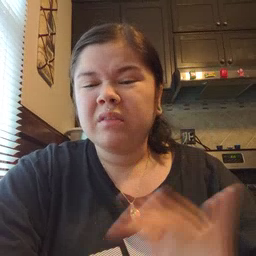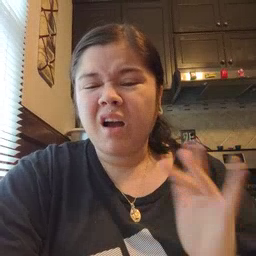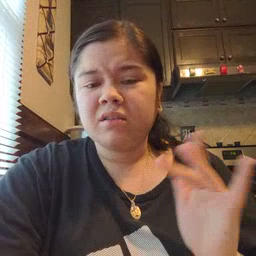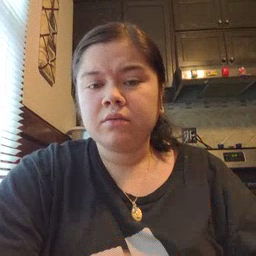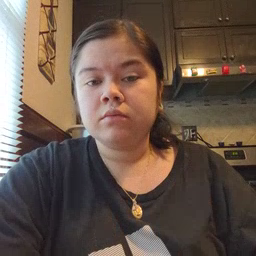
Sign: yucky